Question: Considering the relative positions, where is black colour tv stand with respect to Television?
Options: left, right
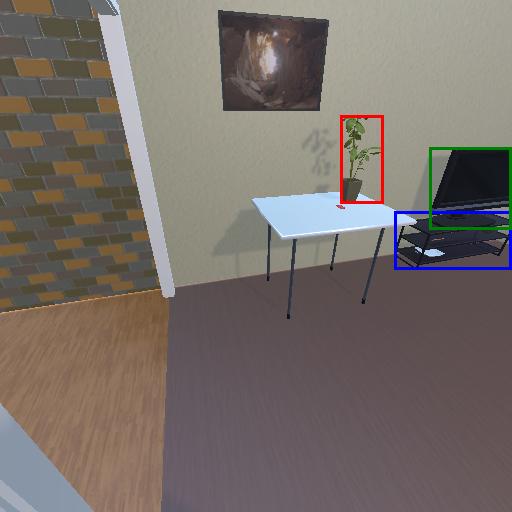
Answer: left